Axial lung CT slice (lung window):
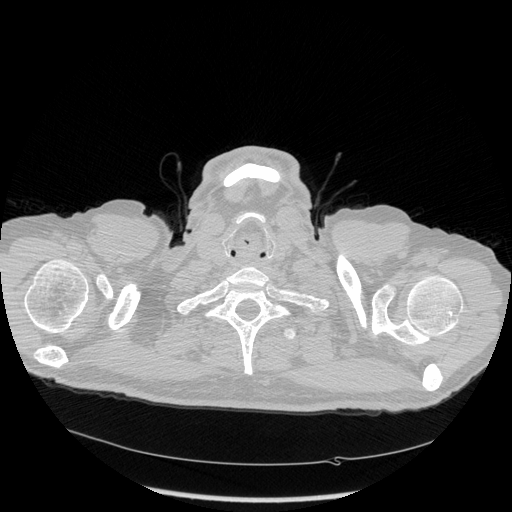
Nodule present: no